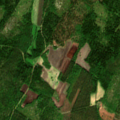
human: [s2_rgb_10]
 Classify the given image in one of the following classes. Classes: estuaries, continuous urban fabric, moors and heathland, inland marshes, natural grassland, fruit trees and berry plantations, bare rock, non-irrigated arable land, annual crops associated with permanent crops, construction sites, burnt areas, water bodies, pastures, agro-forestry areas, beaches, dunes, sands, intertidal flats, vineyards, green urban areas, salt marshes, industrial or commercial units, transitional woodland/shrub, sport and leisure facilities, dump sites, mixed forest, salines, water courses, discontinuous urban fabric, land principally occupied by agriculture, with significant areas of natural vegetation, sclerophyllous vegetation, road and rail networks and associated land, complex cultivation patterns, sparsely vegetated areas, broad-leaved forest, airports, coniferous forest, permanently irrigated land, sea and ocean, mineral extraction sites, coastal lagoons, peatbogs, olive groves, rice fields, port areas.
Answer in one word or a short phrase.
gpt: non-irrigated arable land, coniferous forest, mixed forest